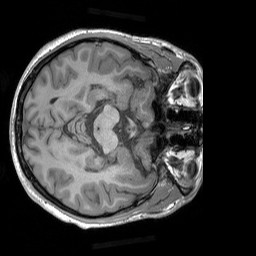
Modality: T1w
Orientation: axial
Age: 26
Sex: male
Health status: healthy
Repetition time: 1.9 s
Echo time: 0.00252 s